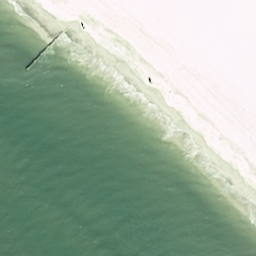
Label: beach